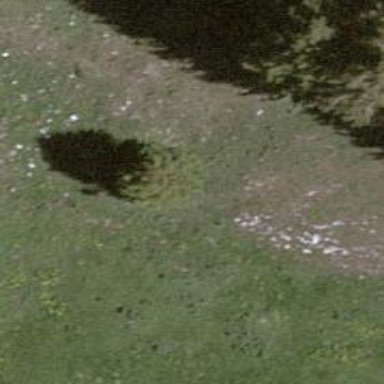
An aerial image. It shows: Single tag "natural: tree."